Question: I was reading a book about learning JavaScript, and there was these paragraphs:
> ...in middle of 1997, Microsoft and Netscape, with associate of
European Computer Manufactures Association, released the first
version of a standard that named 'ECMAScript' or with official form
'ECMA-262'...
As much as I was found in this book and something like this, JavaScript and ECMAScript are the same and are different just in name.
From other hand, in Dreamweaver, bracket, and some other editors, there's some autocomplete suggestion like this:

when I want to add a script tag to my page.
I want to know if there are differences between 'ECMAScript' and 'Javascript' and when should I use 'text/javascript' or 'text/ecmascript'?
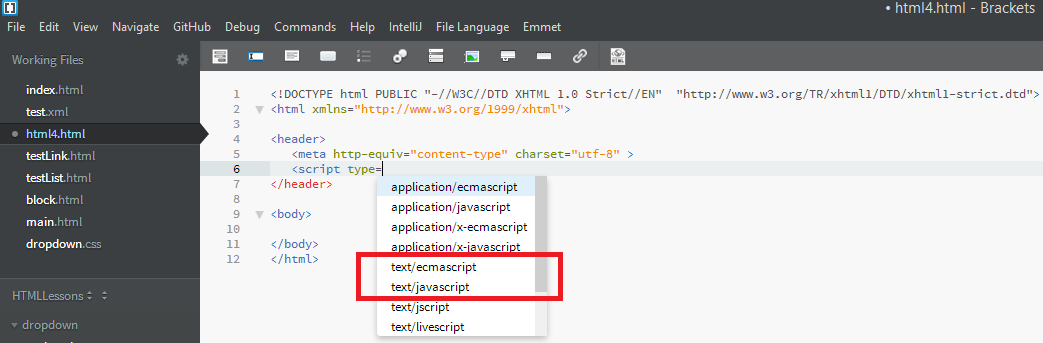
Answer: 'type'
ECMAScript is a language specification standardized by ECMA International as <URL>, but most JavaScript implementations are only 5th edition compliant so far.
Besides ECMAScript common JavaScript implementations usually add more functionality, which might be standardized by other institutions (like the W3C) or might be proprietary (aka "browser-specific") features of the specific implementation. So you could say, that ECMAScript represents a subset of JavaScript.
However, the MIME types for JavaScript code are defined in the <URL> document, which states that 'text/javascript' and 'text/ecmascript' are both obsolete and should be replaced by 'application/javascript' and 'application/ecmascript':
> Use of the "text" top-level type for this kind of content is known to
be problematic. This document thus defines text/javascript and text/
ecmascript but marks them as "obsolete".
The RFC defines stricter processing rules for the 'application/ecmascript' than for 'application/javascript', but this refers to the handling of MIME-type parameters and the character encoding and not to the interpretation of the code itself:
> In the cited case, implementations of the types text/javascript, text/ecmascript, and application/javascript SHOULD and implementations of the type application/ecmascript MUST implement the requirements defined in this section: [...]For the application/ecmascript media type, implementations MUST NOT process content labeled with a "version" parameter as if no such parameter had been specified; [...]The following error processing behavior is RECOMMENDED for the media types text/javascript, text/ecmascript, and application/javascript, and REQUIRED for the media type application/ecmascript.
Apart from the RFCs, there is also the HTML5-Standard by the W3C: <URL> don't mention any specific MIME-type anymore. Instead they define any 'script' tag with no type or a MIME-type as a so-called "classic script":
> Omitting the attribute, setting it to the empty string, or setting it to a JavaScript MIME type essence match, means that the script is a classic script, to be interpreted according to the JavaScript Script top-level production. Classic scripts are affected by the async and defer attributes, but only when the src attribute is set. Authors should omit the type attribute instead of redundantly setting it.
In general I would omit the 'type' attribute (as recommended by the HTML5-Standard) or use 'type="text/javascript"', if you have to support older browsers. A HTTP-Server should serve JavaScript code as 'application/javascript'.